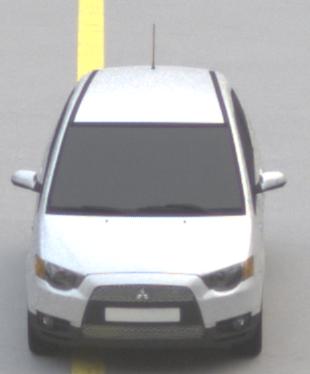
Make: Mitsubishi
Model: Colt 1.1
Detailed model: Colt (VI)
Model produced from: 2008/11
Model produced until: 2010/10
Doors: 3
Color: white
Road condition: dry road
Daytime: sunrise or sunset
Contrast: low contrast